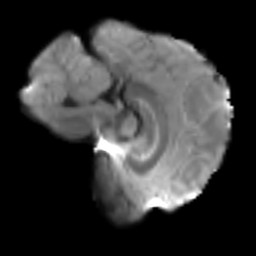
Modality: T2w
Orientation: sagittal
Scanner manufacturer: siemens
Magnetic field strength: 3 T
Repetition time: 3.6 s
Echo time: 0.092 s